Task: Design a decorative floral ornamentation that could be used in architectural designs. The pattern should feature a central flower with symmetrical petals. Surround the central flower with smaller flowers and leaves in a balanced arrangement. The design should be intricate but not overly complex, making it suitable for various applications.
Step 604:
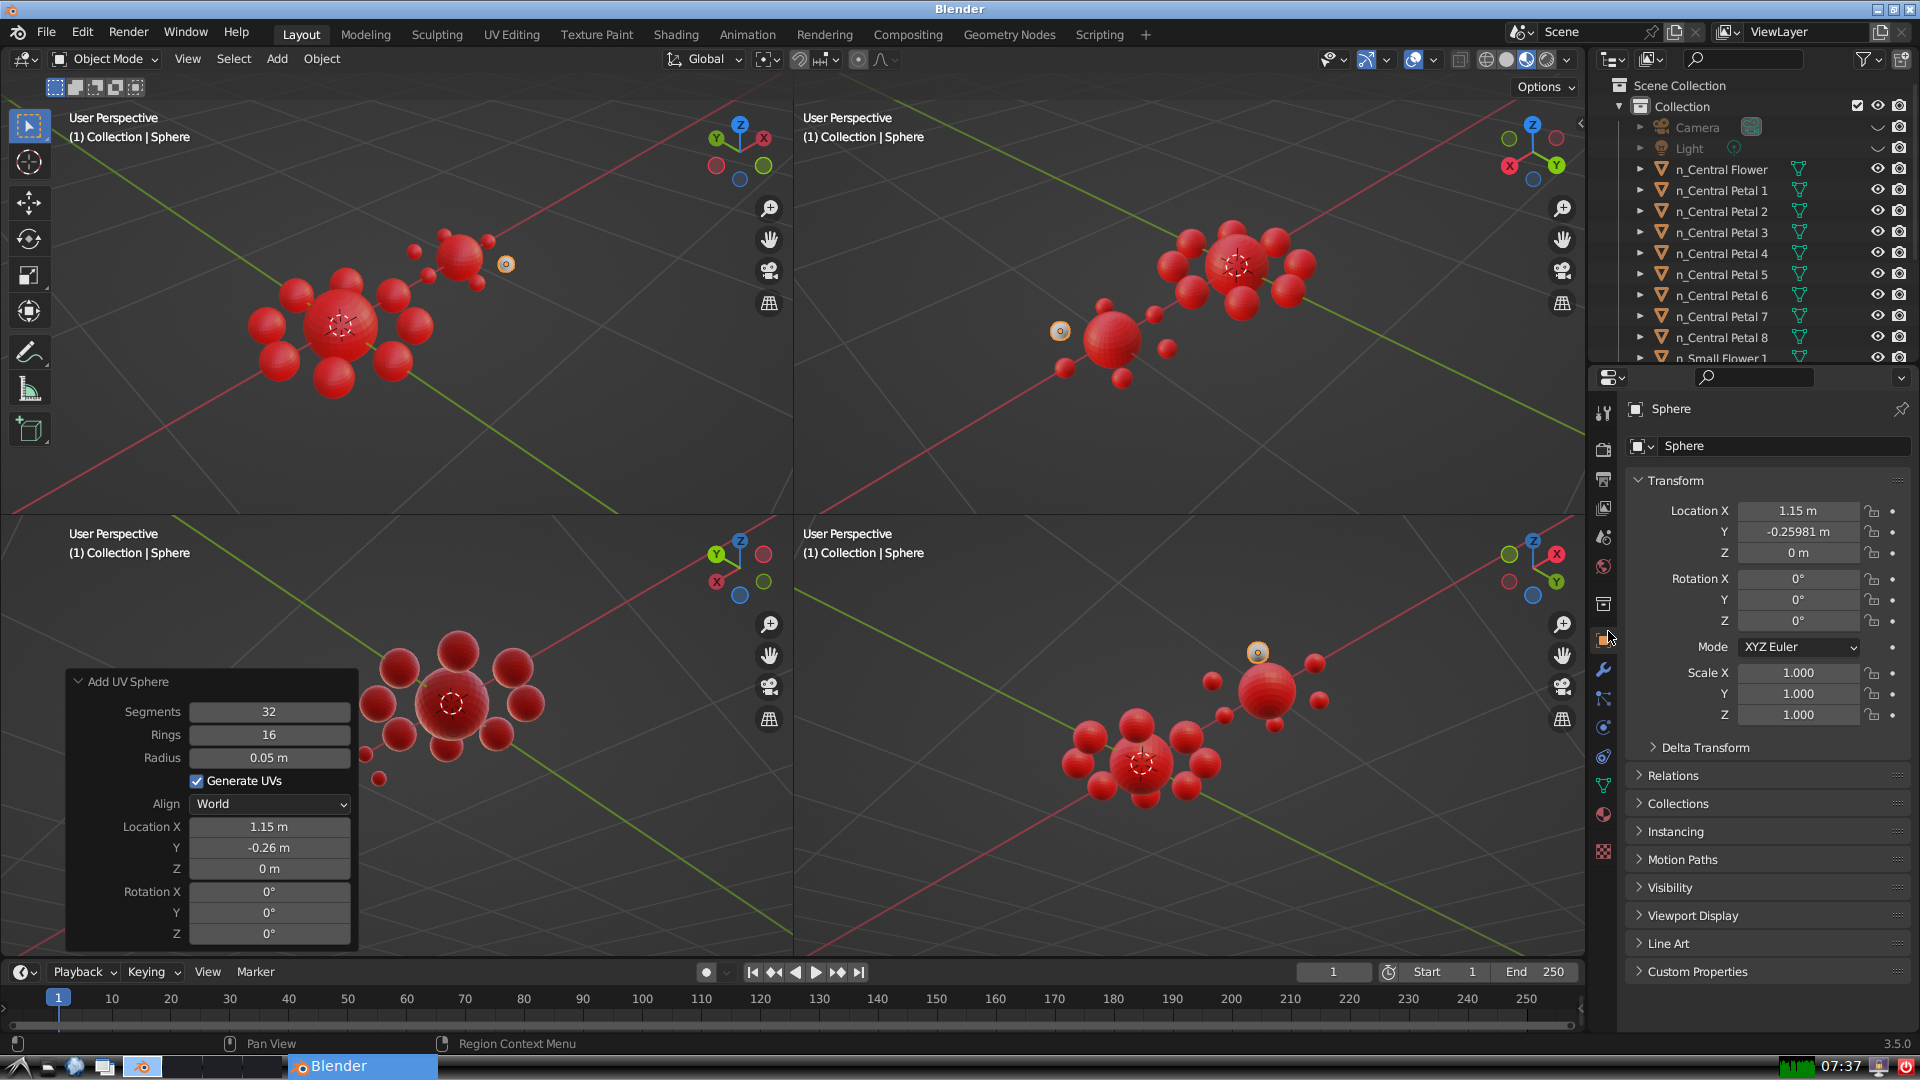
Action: {"mouse_move": [1732, 445]}